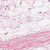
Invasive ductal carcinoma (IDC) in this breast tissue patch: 0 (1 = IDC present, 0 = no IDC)